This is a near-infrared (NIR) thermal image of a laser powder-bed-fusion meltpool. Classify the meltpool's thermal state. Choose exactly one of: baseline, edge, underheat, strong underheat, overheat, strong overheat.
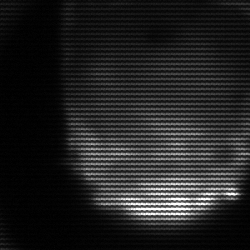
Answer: edge